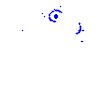
Particle: proton